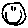
Label: smiley face